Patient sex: F
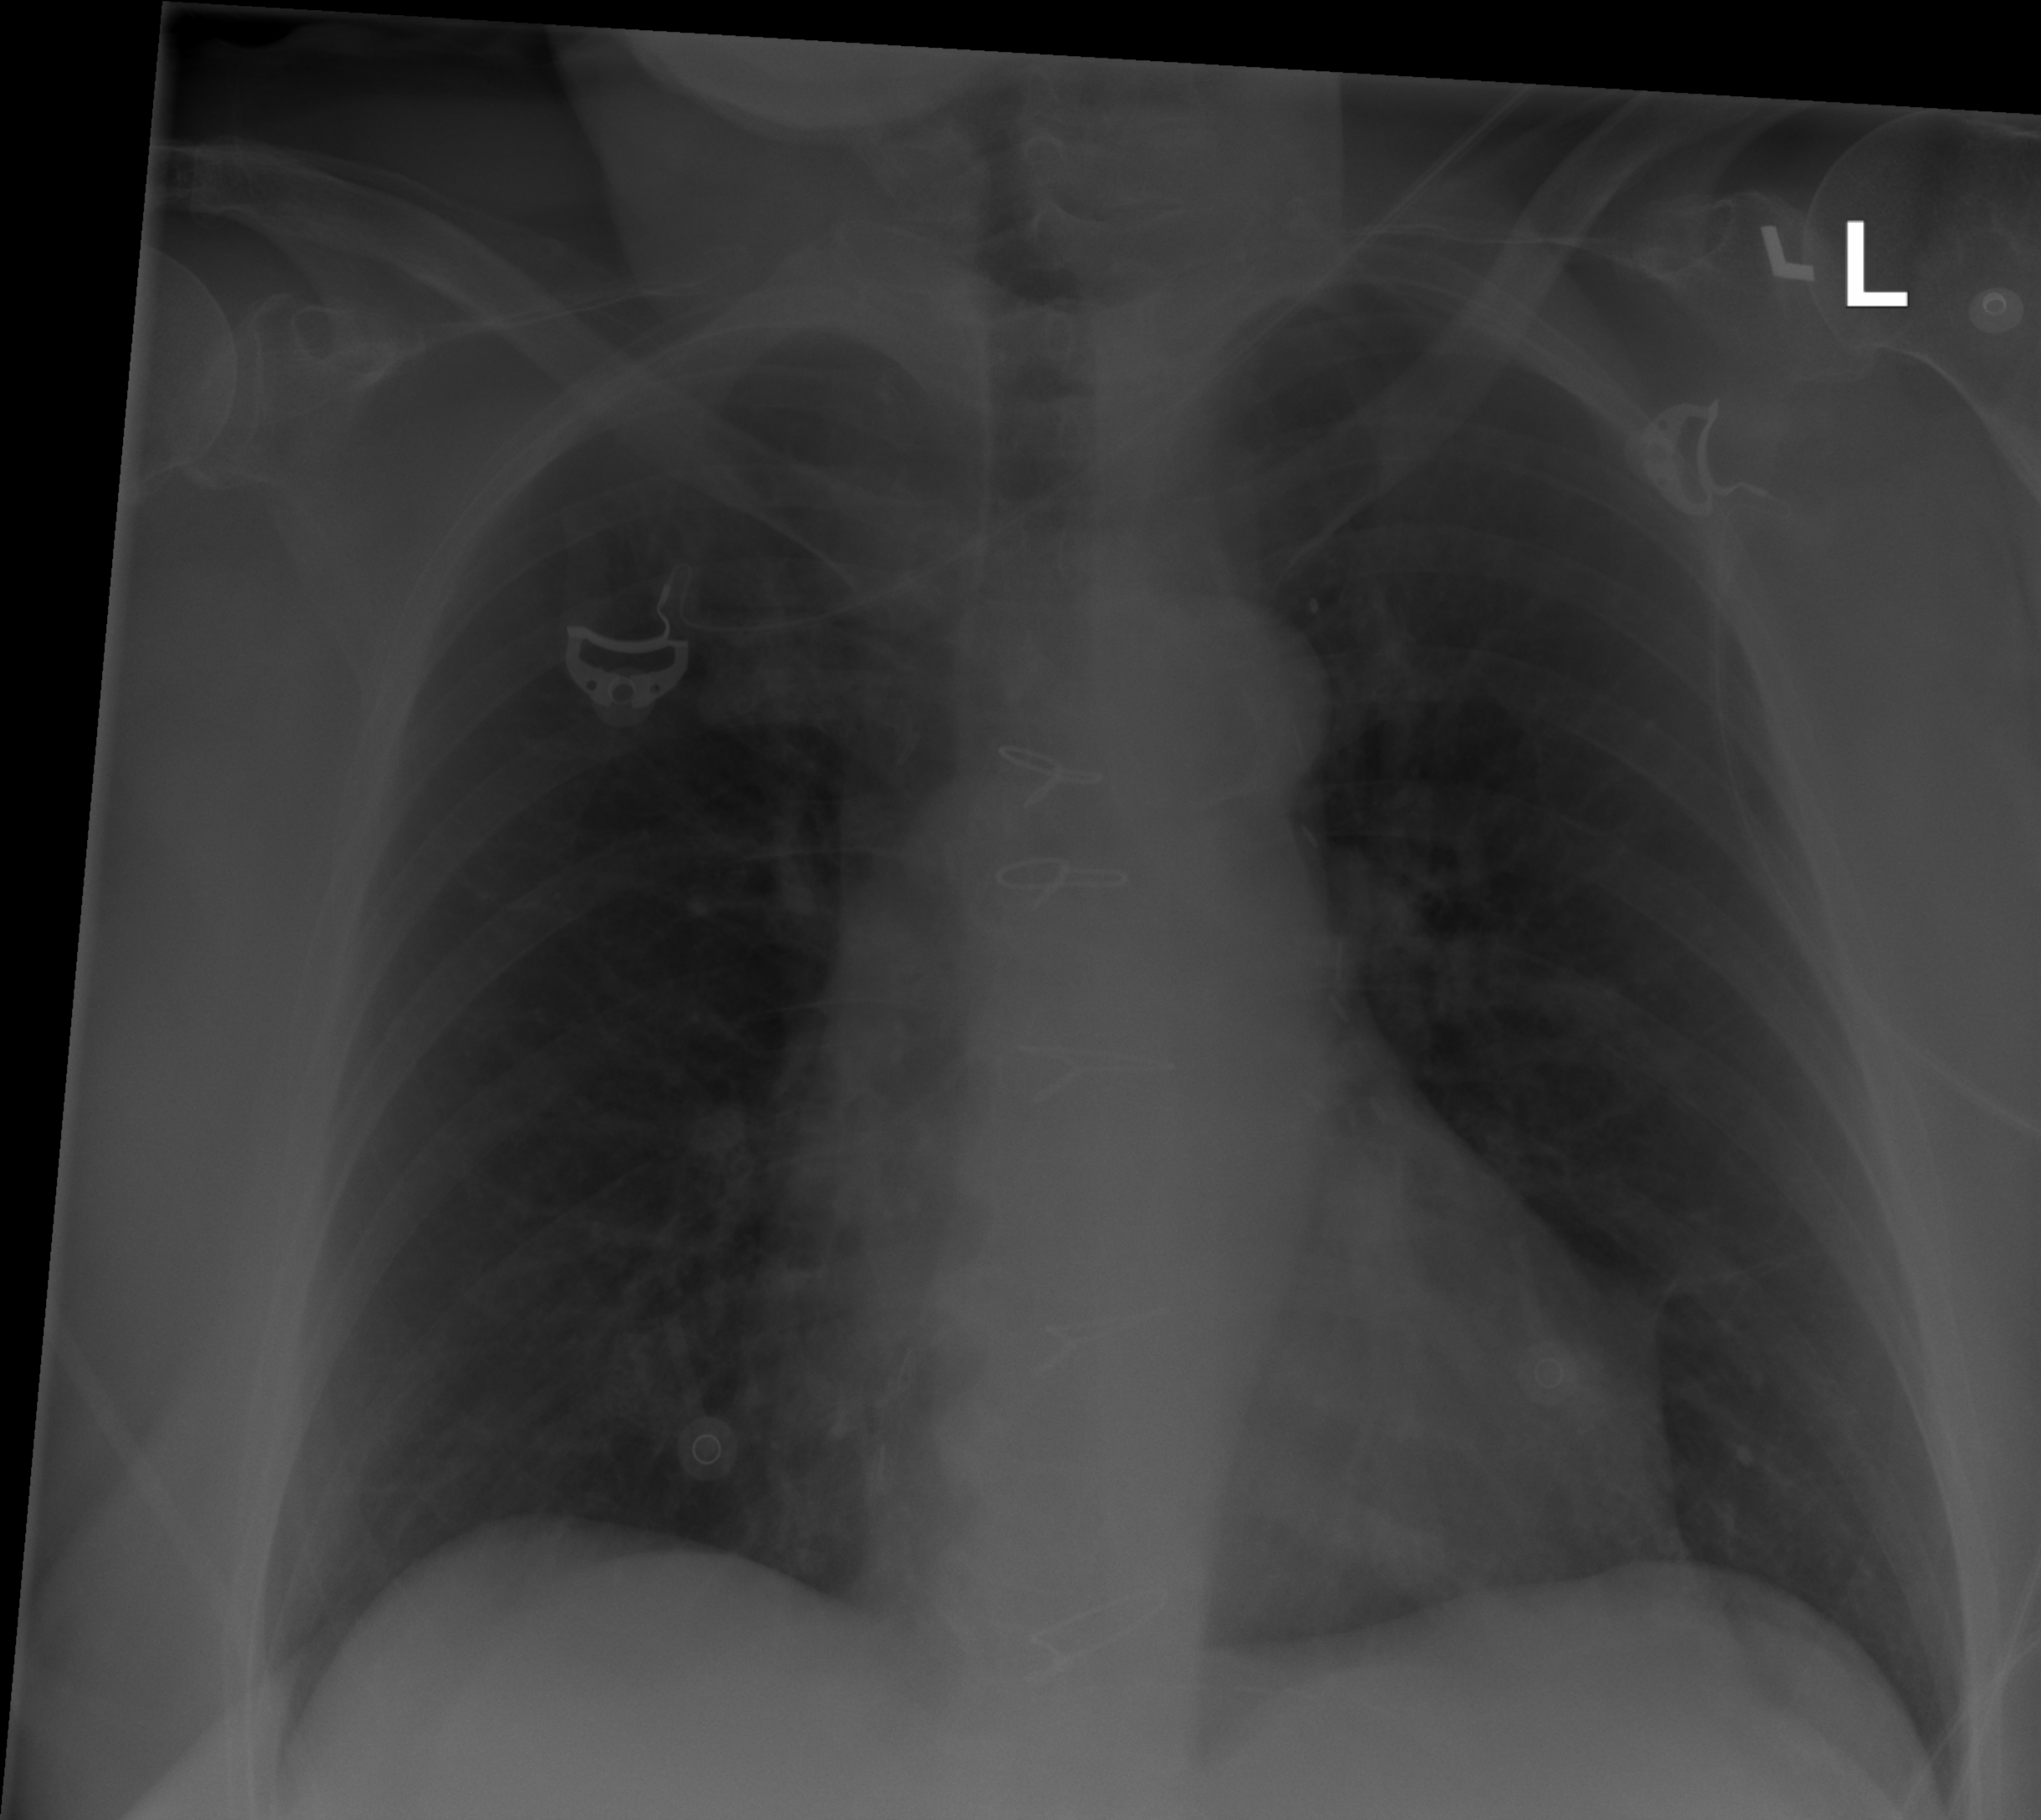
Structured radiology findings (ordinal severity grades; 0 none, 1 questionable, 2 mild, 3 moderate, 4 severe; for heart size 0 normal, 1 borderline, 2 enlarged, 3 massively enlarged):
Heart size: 0
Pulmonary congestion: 0
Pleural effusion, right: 0
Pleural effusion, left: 0
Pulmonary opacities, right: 0
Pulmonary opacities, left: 0
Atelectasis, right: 0
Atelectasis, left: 2